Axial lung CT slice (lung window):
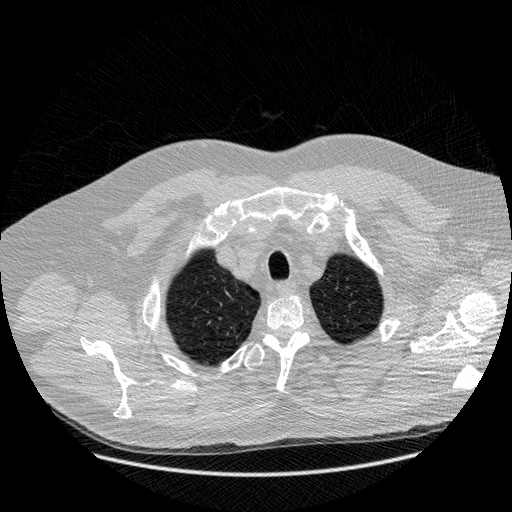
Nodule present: no